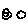
Label: smiley face